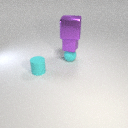
small purple rubber cube above small cyan rubber sphere